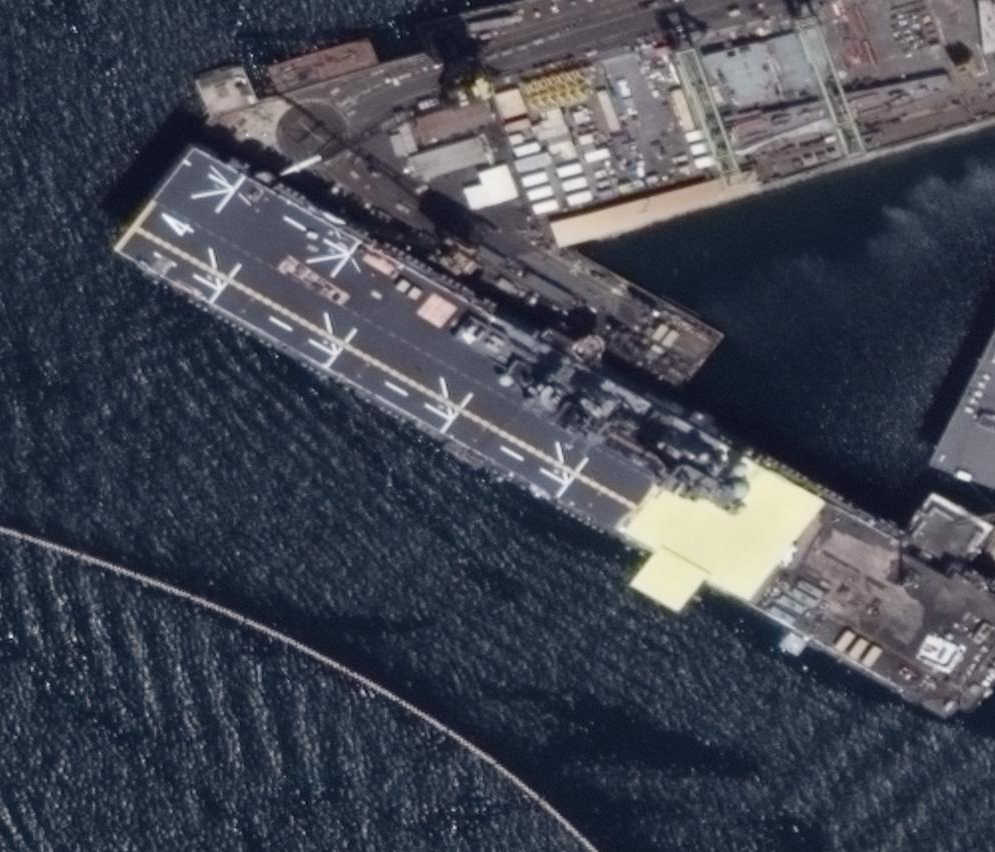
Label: assault